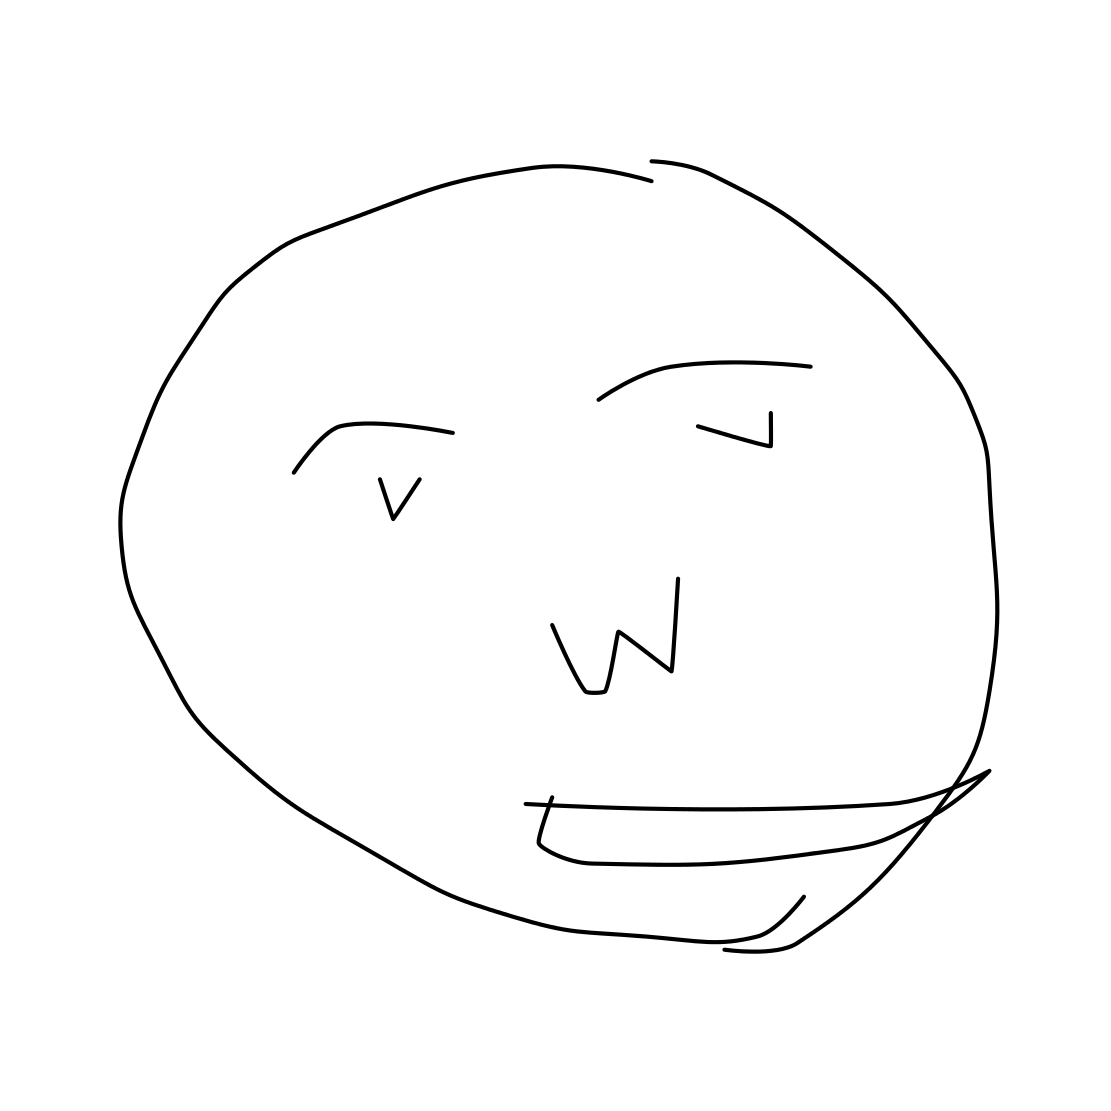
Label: face